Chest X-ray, PA view. Patient: 3 years old, sex M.
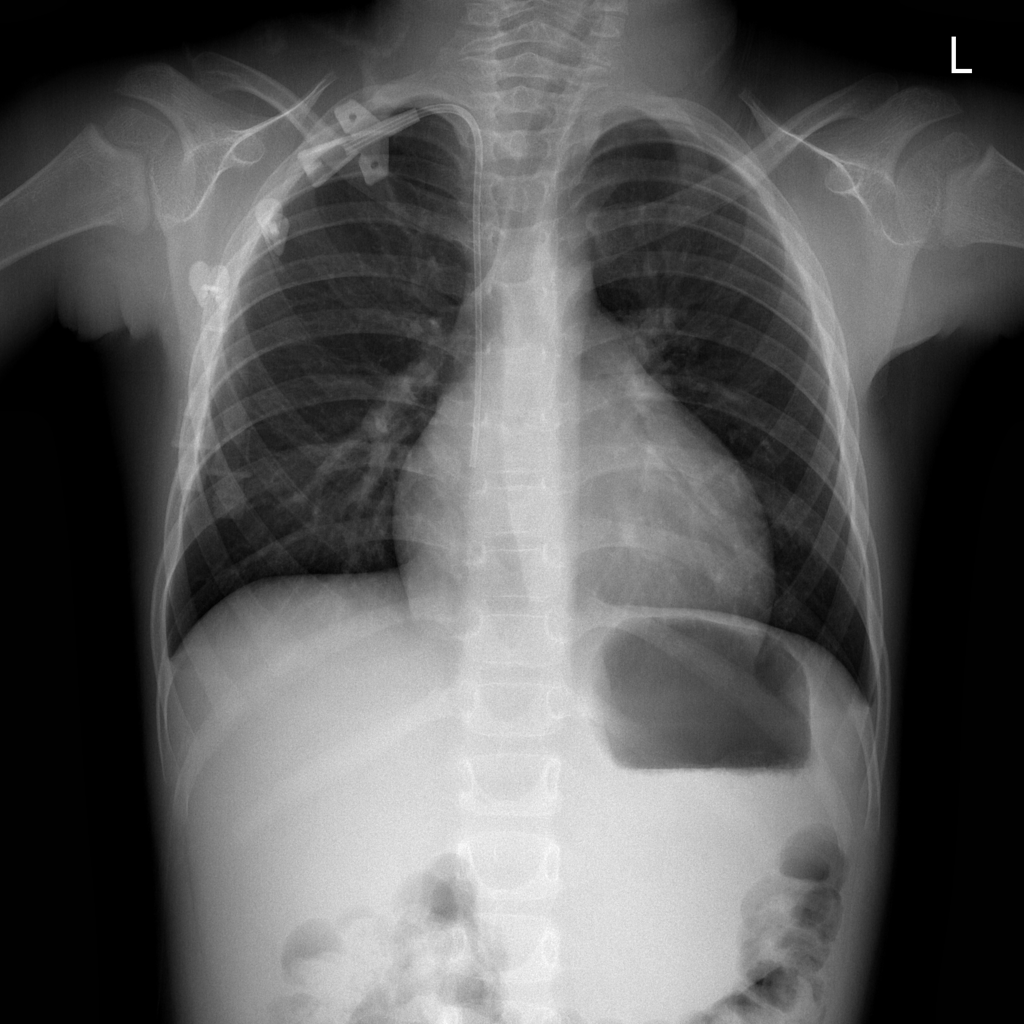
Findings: No Finding